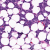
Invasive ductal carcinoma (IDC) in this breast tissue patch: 1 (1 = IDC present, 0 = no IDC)